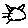
Label: cat